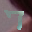
Label: 7